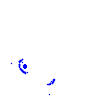
Particle: electron